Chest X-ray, AP view. Patient: 54 years old, sex F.
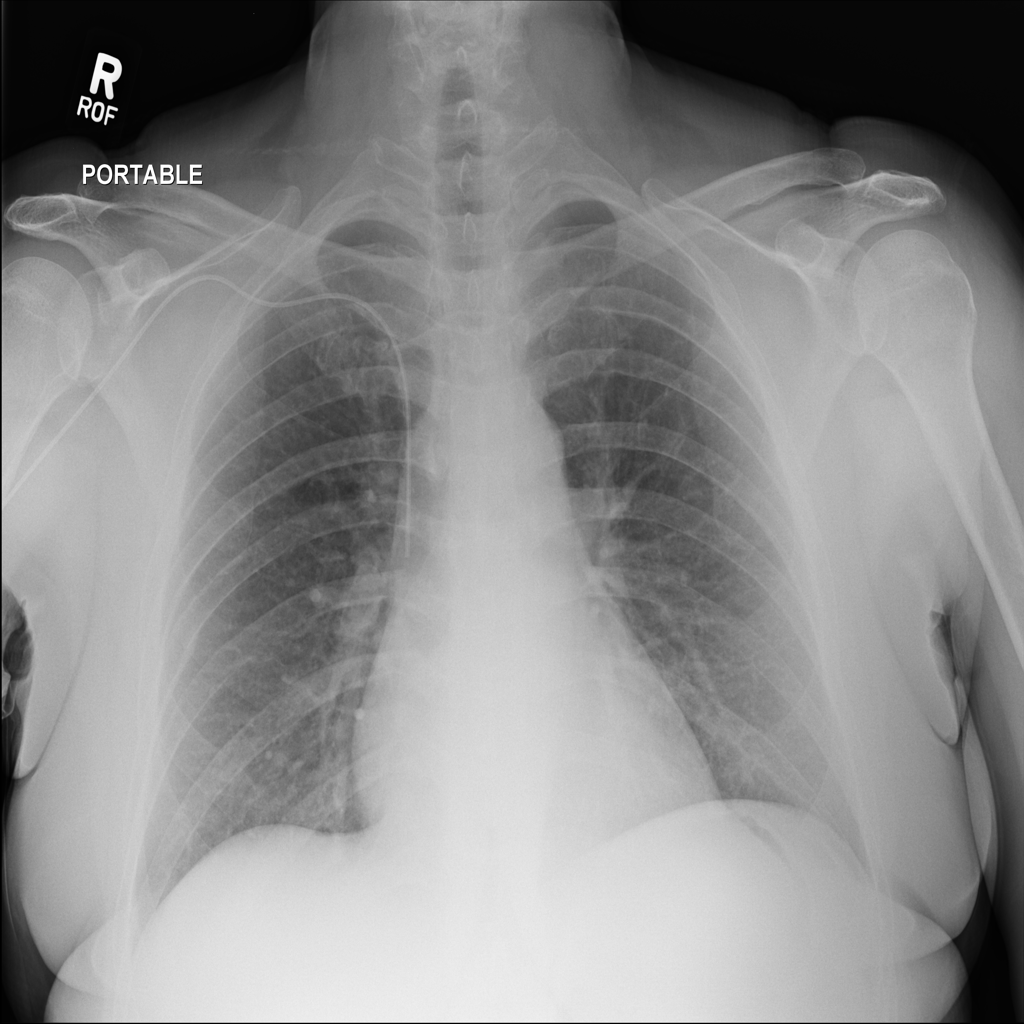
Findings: No Finding